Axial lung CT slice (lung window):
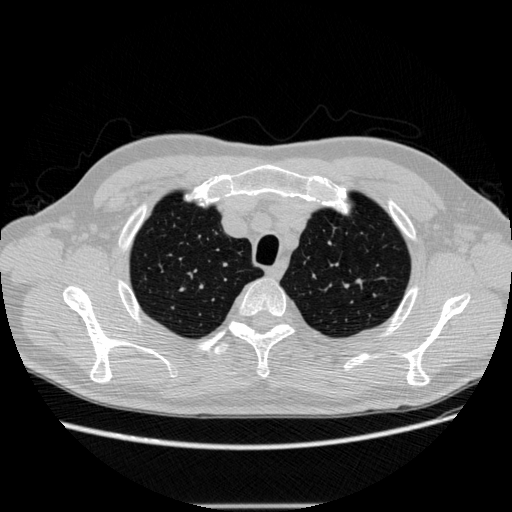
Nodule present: no